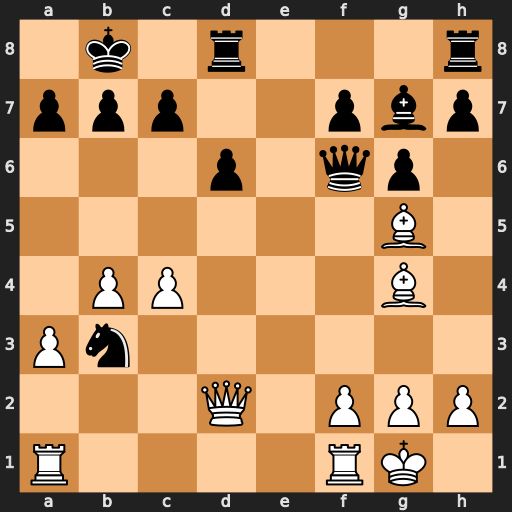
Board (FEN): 1k1r3r/ppp2pbp/3p1qp1/6B1/1PP3B1/Pn6/3Q1PPP/R4RK1
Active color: w
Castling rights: -
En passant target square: -
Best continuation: Bxf6 Nxd2 Bxg7